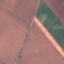
Land use / land cover class: AnnualCrop